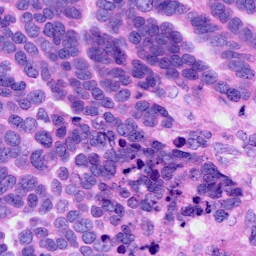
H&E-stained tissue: Ovarian